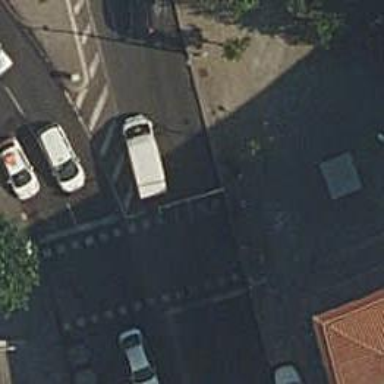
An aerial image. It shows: Road with traffic signals at the crossing.